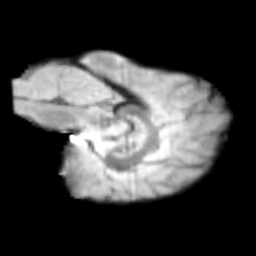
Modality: T2w
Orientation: sagittal
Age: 11
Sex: male
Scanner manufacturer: siemens
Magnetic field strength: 3 T
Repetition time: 3.8 s
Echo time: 0.07 s